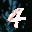
Label: 4